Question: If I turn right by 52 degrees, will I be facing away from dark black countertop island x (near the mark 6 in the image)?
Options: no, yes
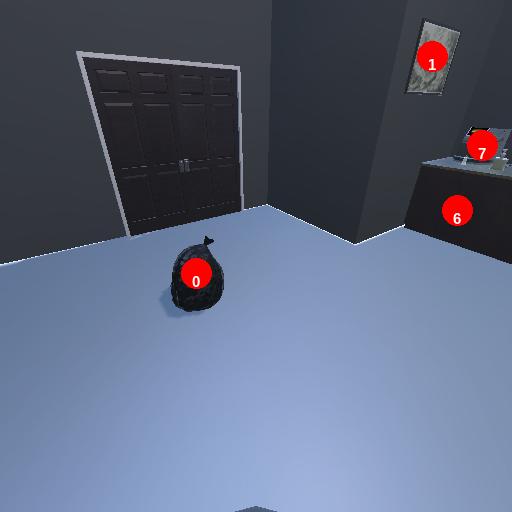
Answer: no